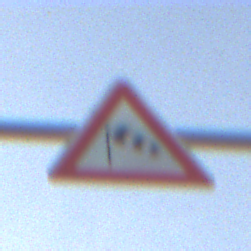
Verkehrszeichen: SeitenwindVonLinks
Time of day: SunriseSunset
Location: Outdoor (Suburban)
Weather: PartlyCloudy
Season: NotSpecified
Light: Natural